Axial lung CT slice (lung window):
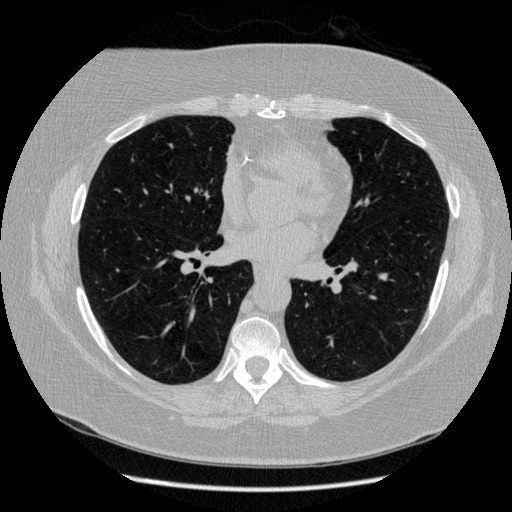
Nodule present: no